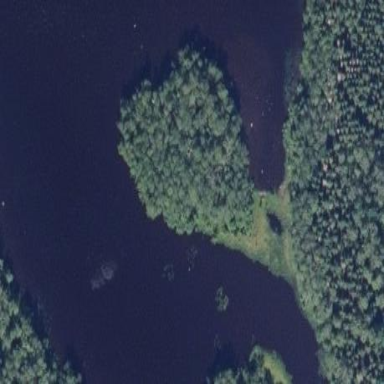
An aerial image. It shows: Islet surrounded by woodland.